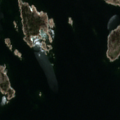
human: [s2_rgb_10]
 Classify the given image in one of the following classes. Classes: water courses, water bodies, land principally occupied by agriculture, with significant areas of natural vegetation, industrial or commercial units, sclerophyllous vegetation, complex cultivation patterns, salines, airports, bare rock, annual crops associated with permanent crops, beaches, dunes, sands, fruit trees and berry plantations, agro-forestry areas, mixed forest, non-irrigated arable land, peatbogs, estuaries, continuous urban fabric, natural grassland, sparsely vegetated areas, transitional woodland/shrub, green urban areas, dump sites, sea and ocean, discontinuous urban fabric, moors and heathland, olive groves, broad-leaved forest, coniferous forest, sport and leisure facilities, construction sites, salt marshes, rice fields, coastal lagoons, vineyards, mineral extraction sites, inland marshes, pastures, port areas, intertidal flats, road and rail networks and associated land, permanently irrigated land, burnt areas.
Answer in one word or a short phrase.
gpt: sea and ocean